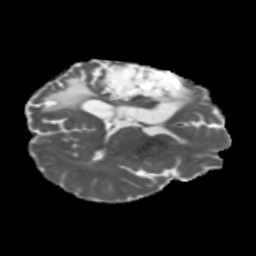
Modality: MD
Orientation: axial
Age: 46
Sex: male
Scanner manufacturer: siemens
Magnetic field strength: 3 T
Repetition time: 5.47 s
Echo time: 0.0854 s